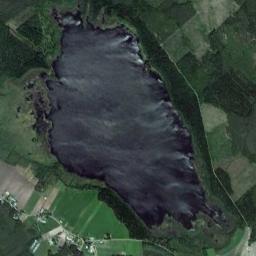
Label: lake